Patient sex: M
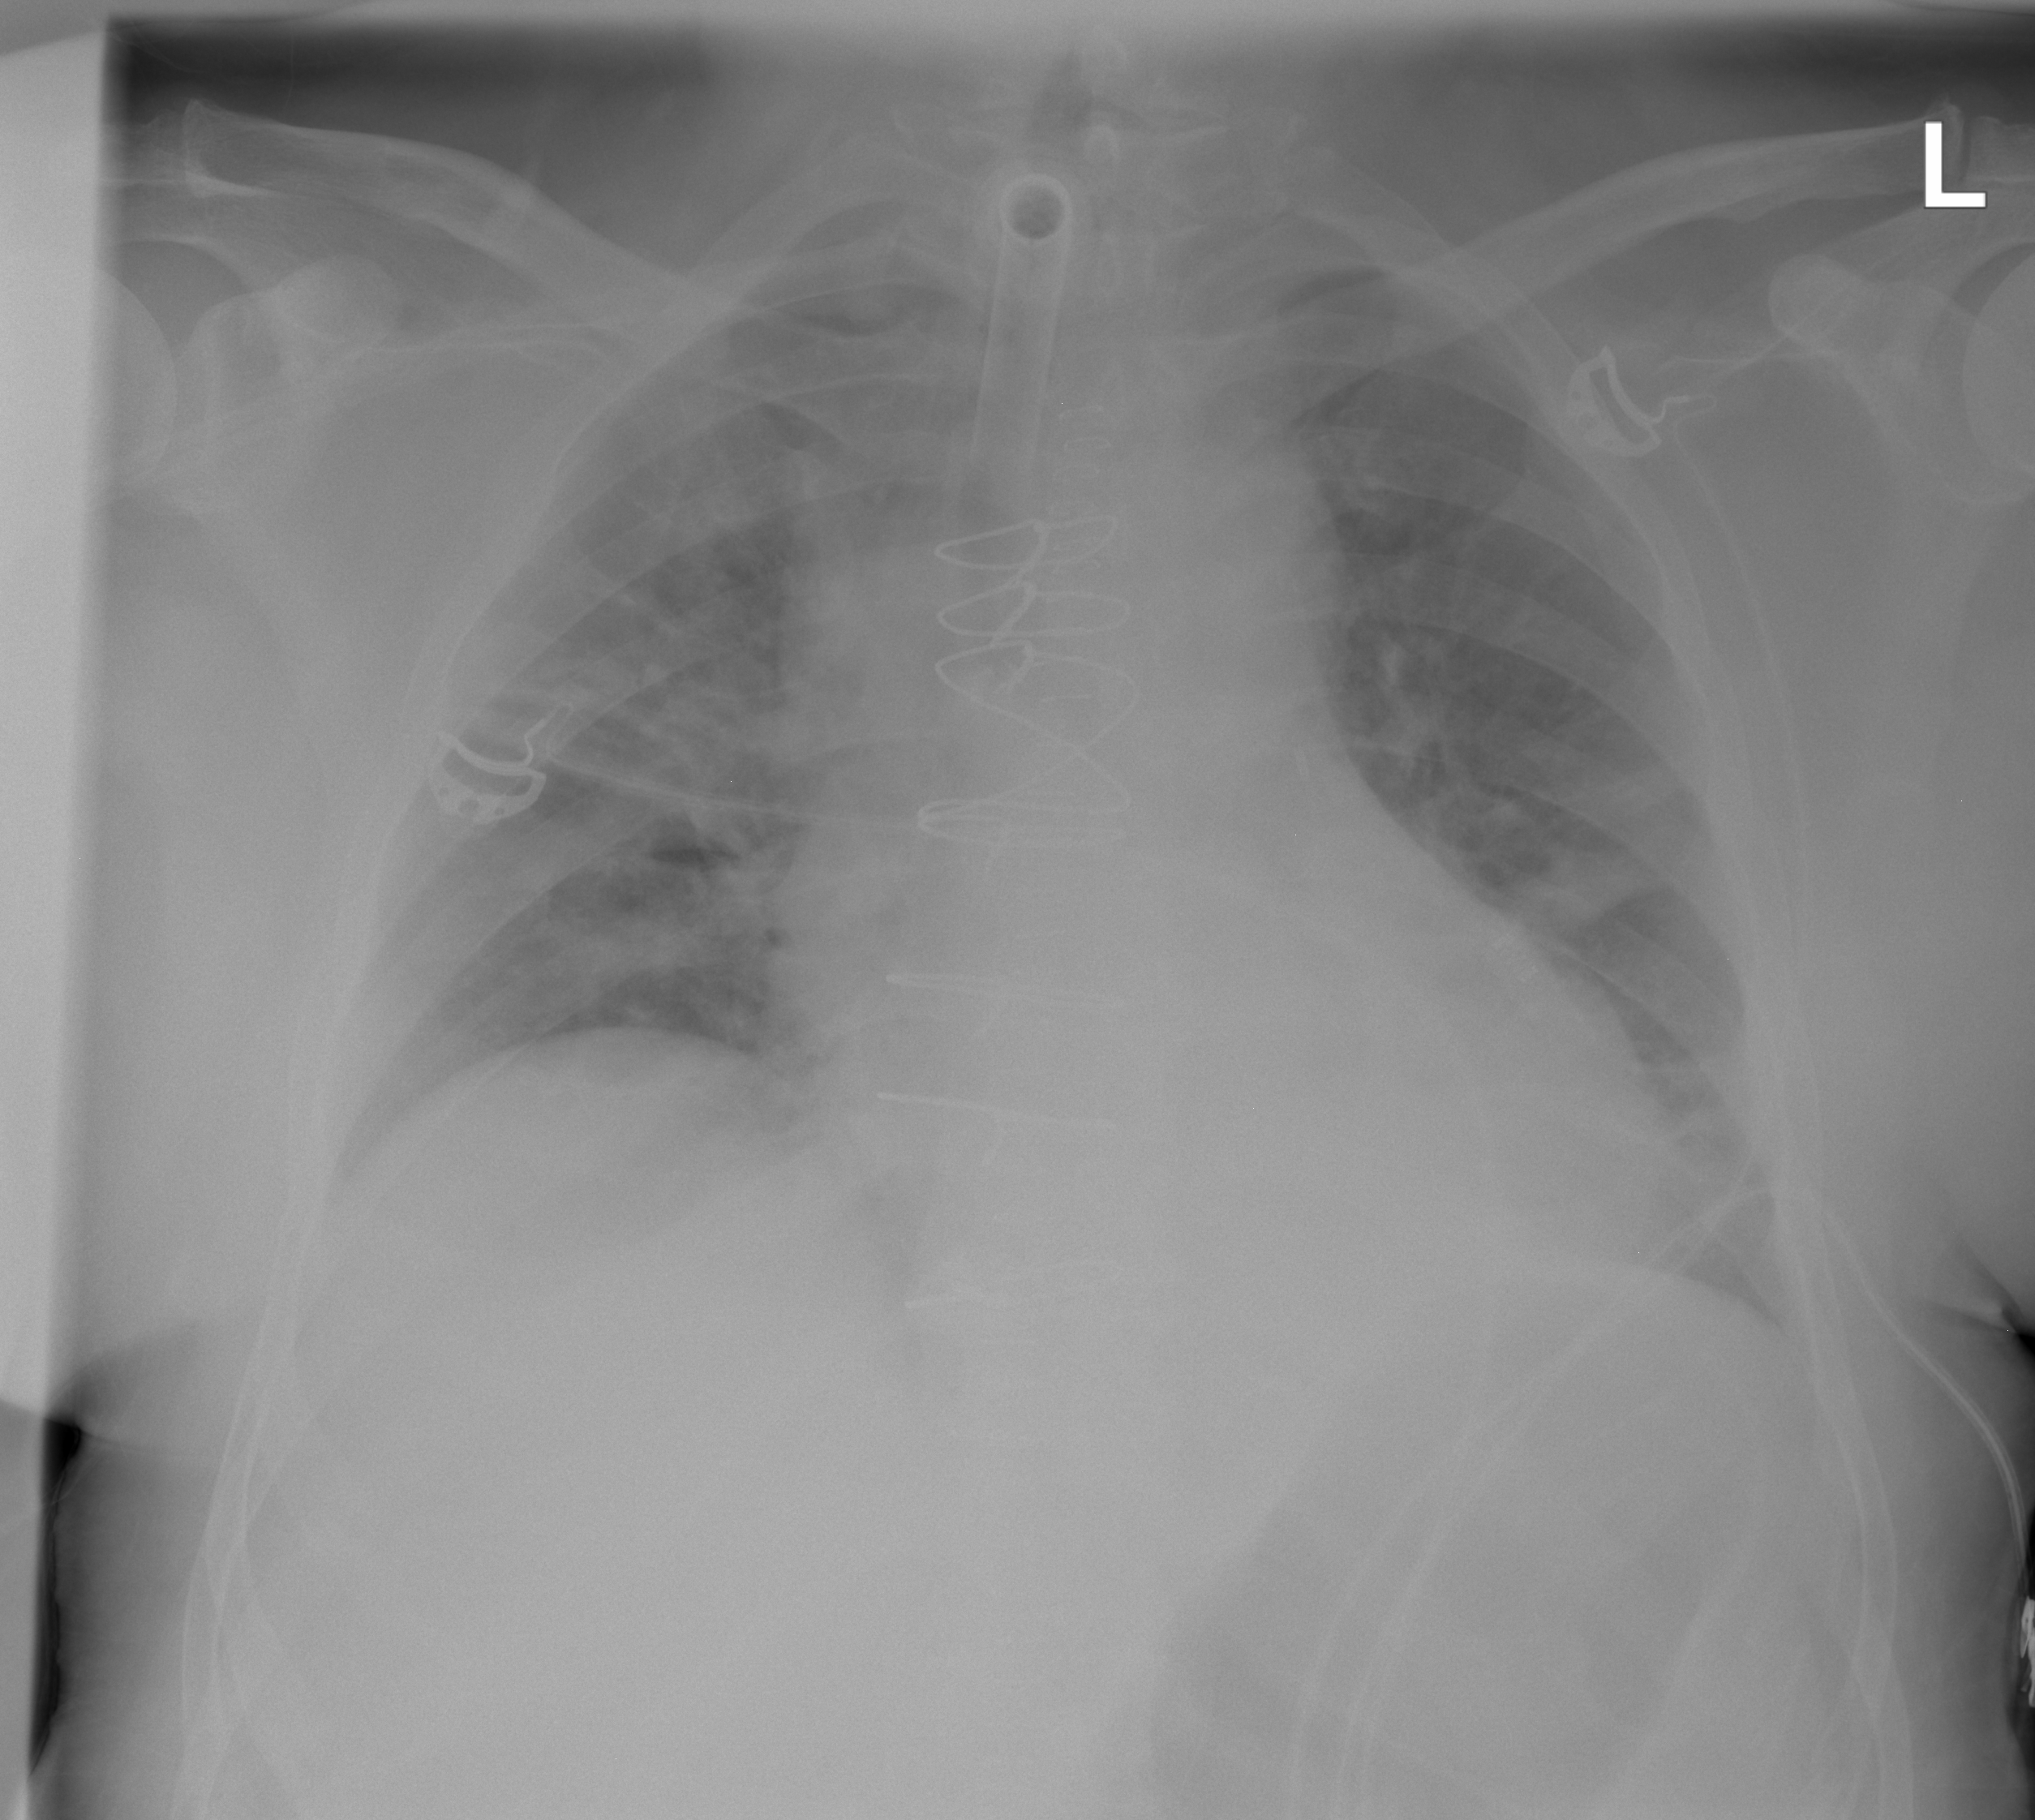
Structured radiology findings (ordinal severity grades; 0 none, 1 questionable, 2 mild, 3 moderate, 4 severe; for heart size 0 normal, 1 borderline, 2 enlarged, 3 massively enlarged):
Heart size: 2
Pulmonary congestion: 1
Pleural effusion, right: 1
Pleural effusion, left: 0
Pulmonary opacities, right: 1
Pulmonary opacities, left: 0
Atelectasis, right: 2
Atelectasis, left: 1